Question: I tried this but it's still showing 'null' as you can see in the screen. Please help to solve this.
'''
REGEXP_EXTRACT(X,"[0-9]*[0-9]")
'''

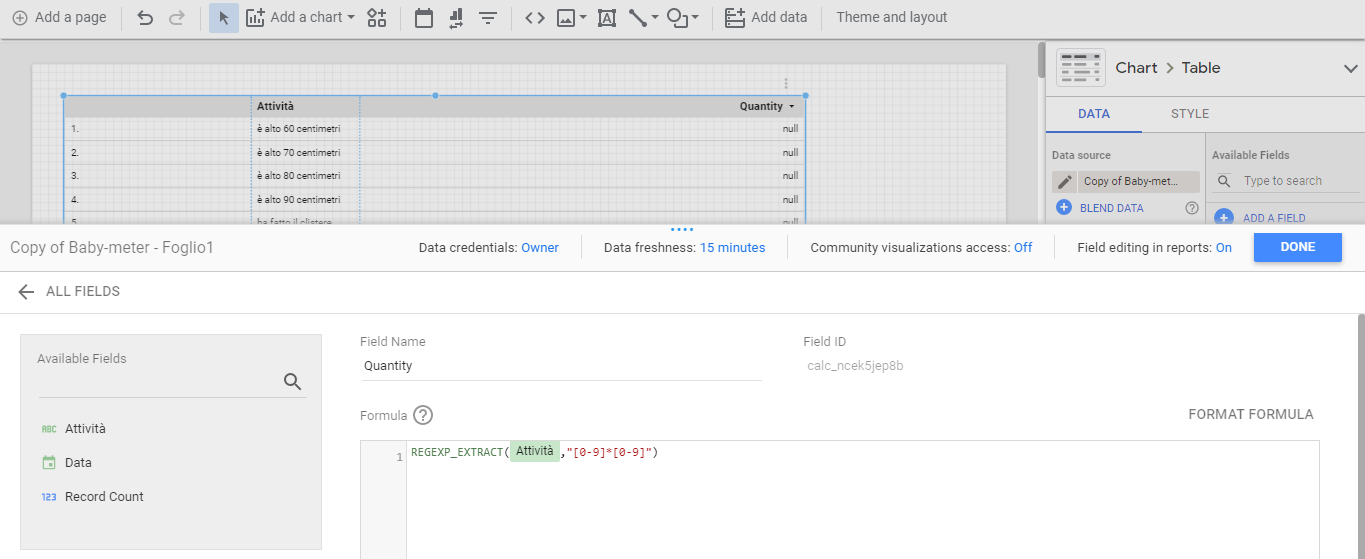
Answer: It can be achieved using the <URL> function to ensure that it's a field:
'''
CAST(REGEXP_EXTRACT(Attivita, "(\d+)") AS NUMBER )
'''
<URL> and GIF to elaborate:
<URL>